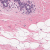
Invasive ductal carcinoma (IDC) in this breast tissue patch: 0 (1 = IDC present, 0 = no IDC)